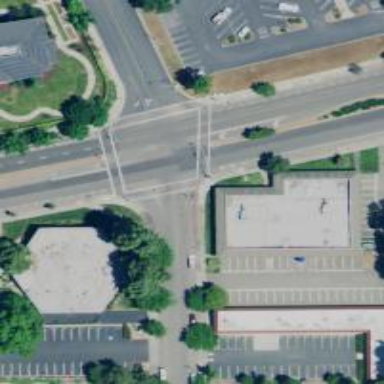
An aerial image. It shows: Marked crossing on the road.